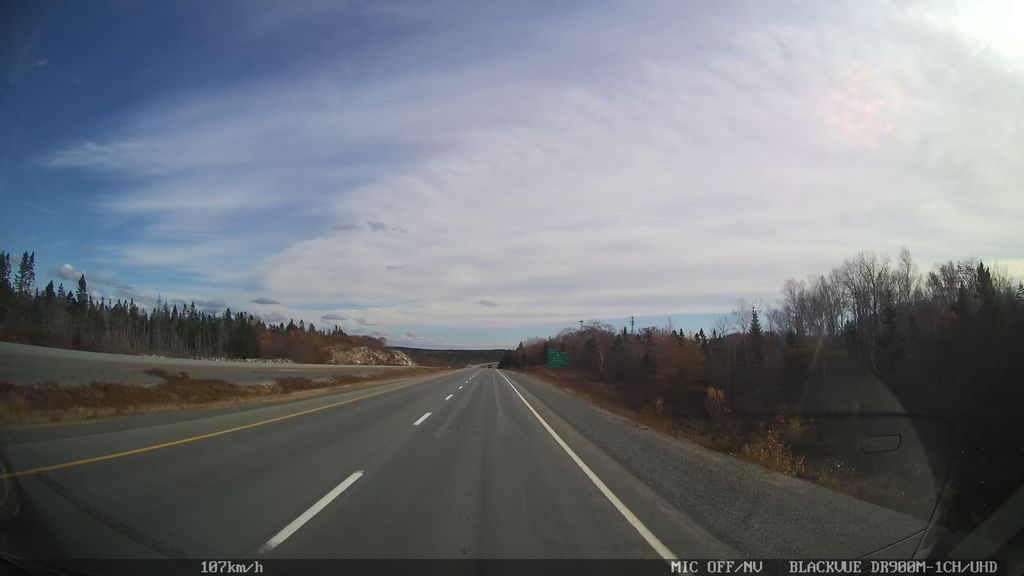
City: halifax